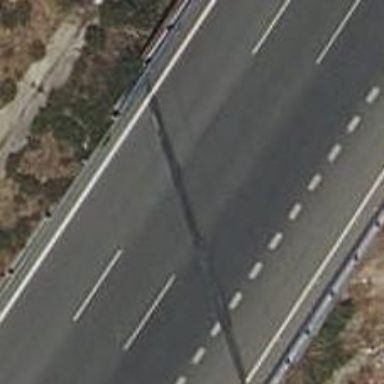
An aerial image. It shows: Paved motorway.